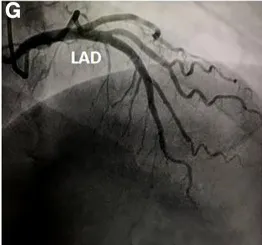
(H-J) Coronary angiography scan. The scan indicates that there are no significant narrowings or stenosis observed in either the left or right coronary arteries.
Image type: radiology (x_ray)